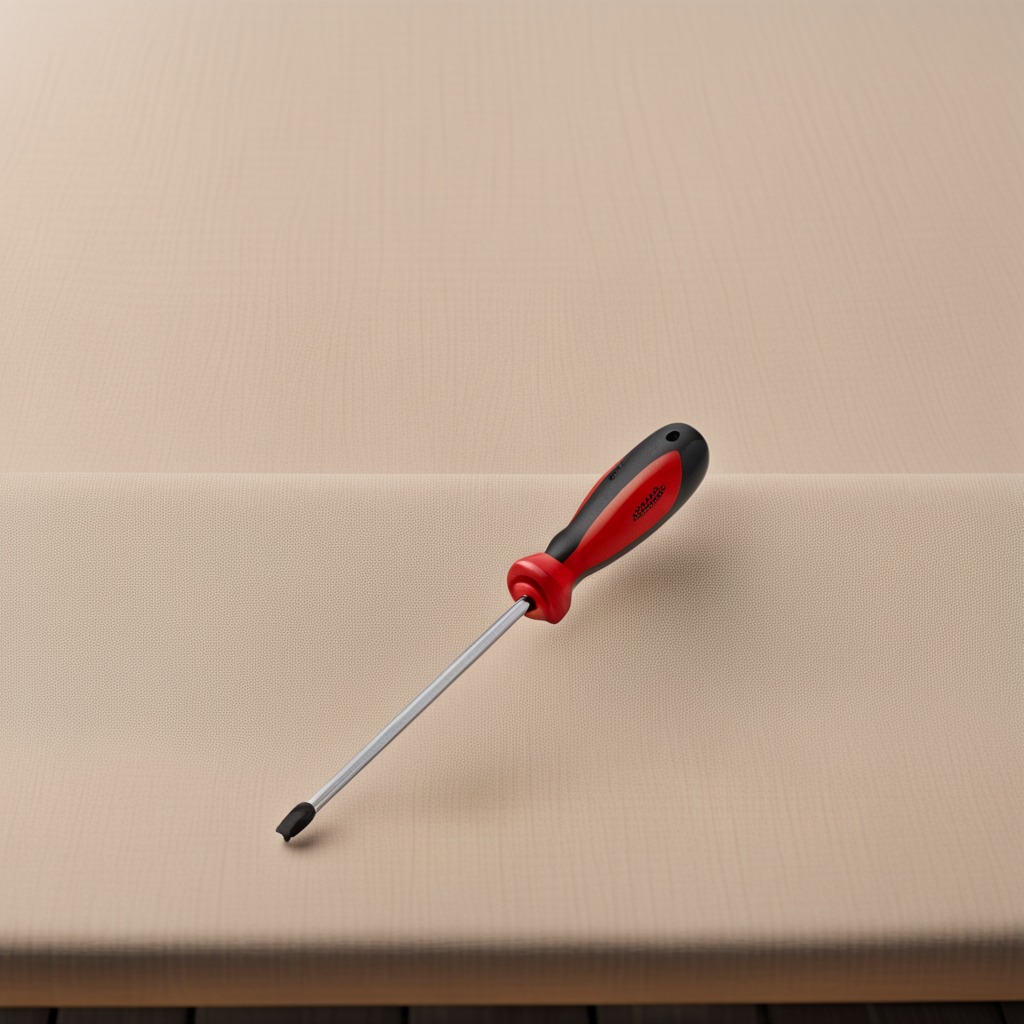
A screwdriver lies on a wooden table in an outdoor workshop during daytime bright natural light soft shadows worn but beneath the cloth.